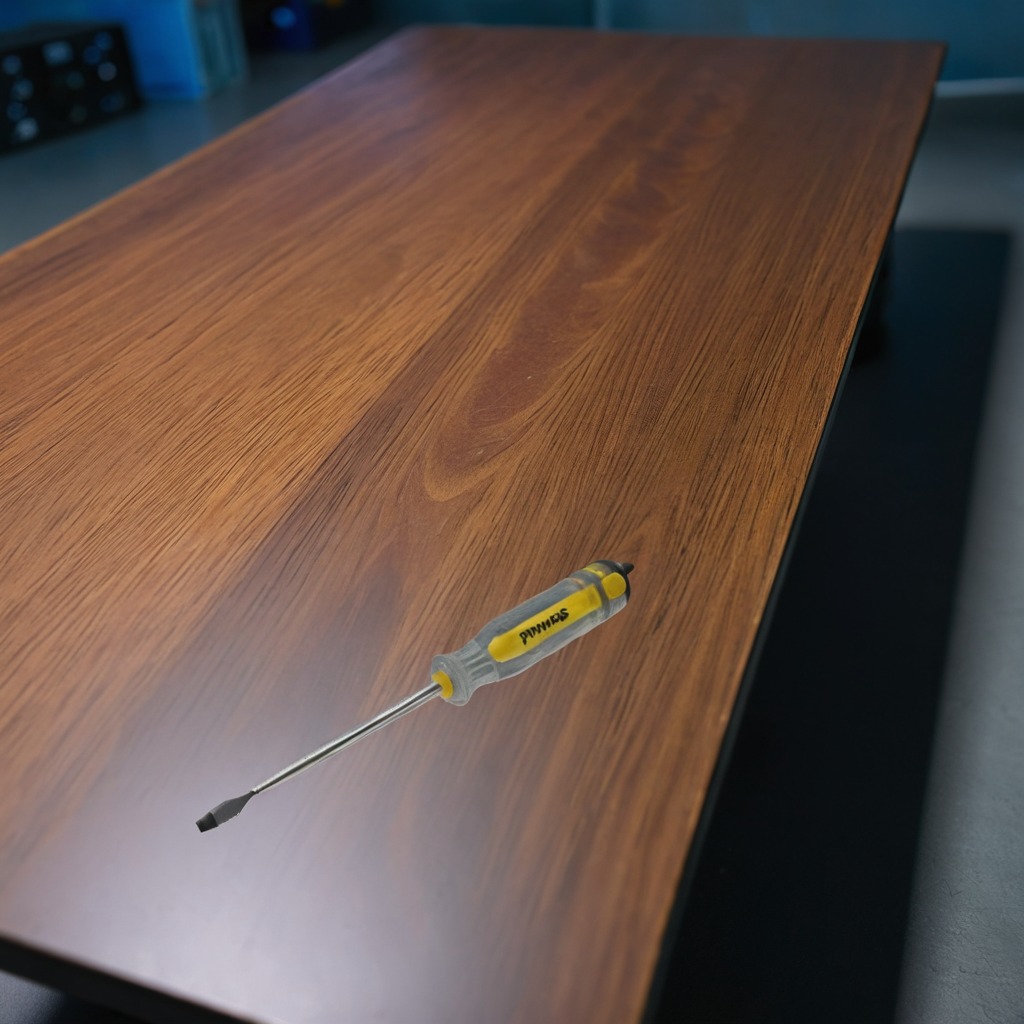
A screwdriver lying on a table with burn marks in a small garage at twilight